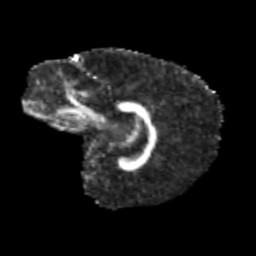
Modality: FA
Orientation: sagittal
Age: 9
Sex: female
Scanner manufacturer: siemens
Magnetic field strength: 3 T
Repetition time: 3.8 s
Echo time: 0.07 s